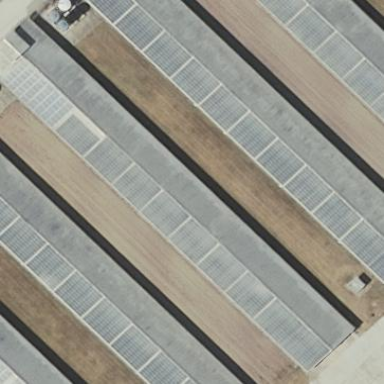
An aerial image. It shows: Gabled-roof farm auxiliary building with light gray roof. The building has small solar photovoltaic panel generator installed along its roof.